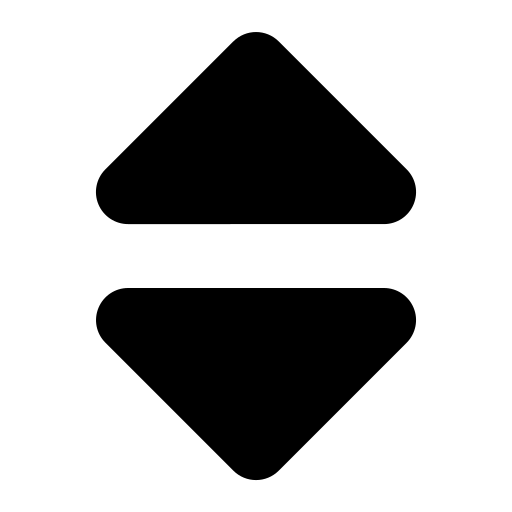
Tags: icon, FontAwesome, fa-icon, solid, sort